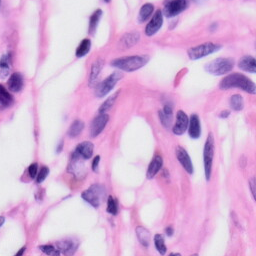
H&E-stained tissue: Skin